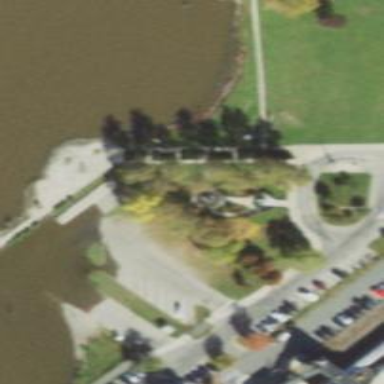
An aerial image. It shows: Memorial site with historic significance.